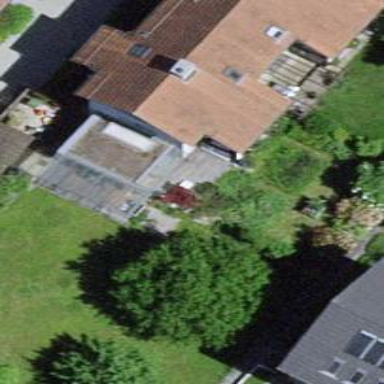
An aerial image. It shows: Semidetached house.